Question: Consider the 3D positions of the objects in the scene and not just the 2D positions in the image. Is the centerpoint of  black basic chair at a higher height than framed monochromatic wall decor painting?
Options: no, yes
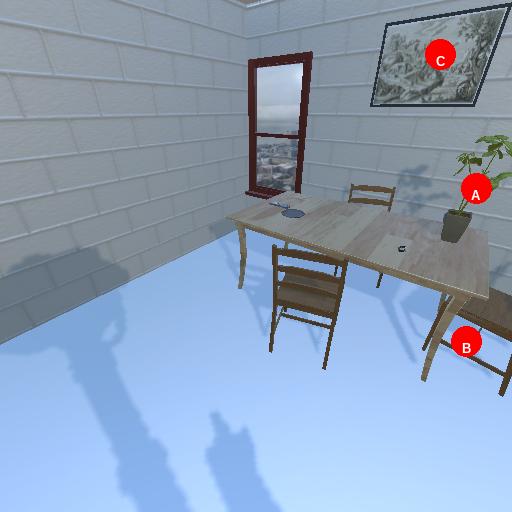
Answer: no